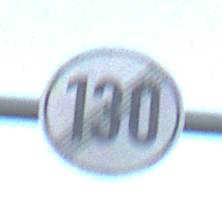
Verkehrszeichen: EndeGeschwindigkeit130
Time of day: SunriseSunset
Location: Outdoor (Nature)
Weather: Clear
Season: Winter
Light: Natural